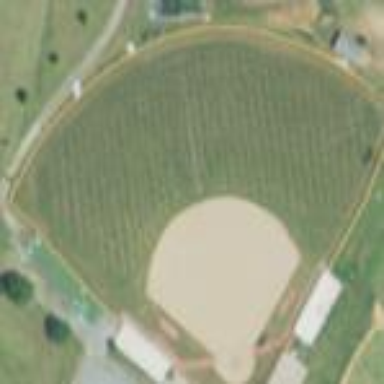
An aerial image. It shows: Baseball pitch for leisure and sports activities.